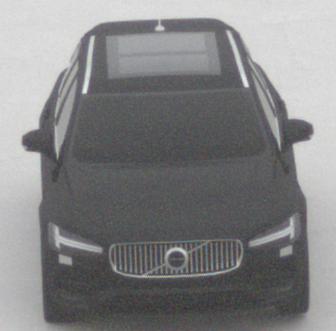
Make: Volvo
Model: V90
Detailed model: -
Model produced from: 2016
Model produced until: 2020
Doors: 5
Color: black
Road condition: dry road
Daytime: midday
Contrast: low contrast